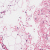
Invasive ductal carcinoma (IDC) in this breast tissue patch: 0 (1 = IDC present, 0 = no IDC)